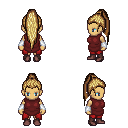
a pixel art fantasy rpg character, female body template, human, tanned skin, maroon tunic, red pants, blonde extra-long topknot hairstyle, white cloth bracers, maroon shoes, four views (front, back, left, right), 2x2 character sprite sheet, small pixel art, hard edges, no anti-aliasing